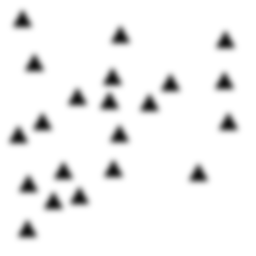
Squares: 0
Triangles: 21
Stars: 0
Total shapes: 21